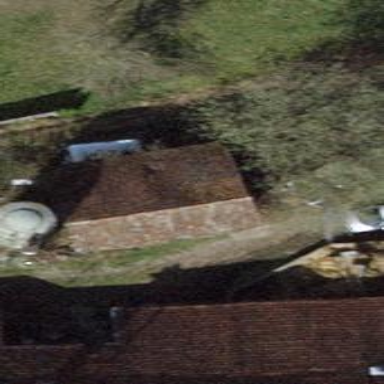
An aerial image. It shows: Shed building.